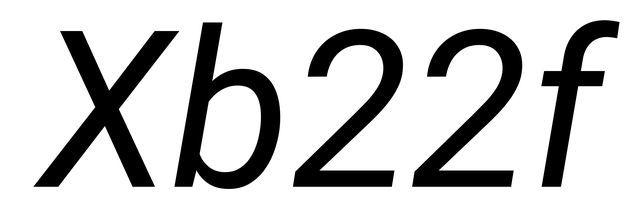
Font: Roboto-Italic_Italic